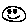
Label: smiley face